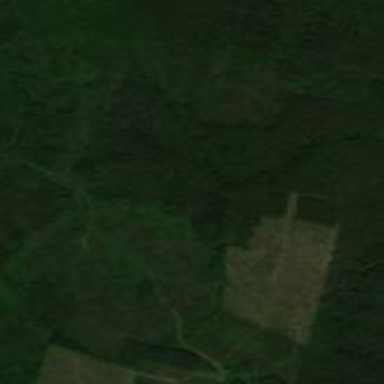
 with variety of tree species having different leaf types and cycles."